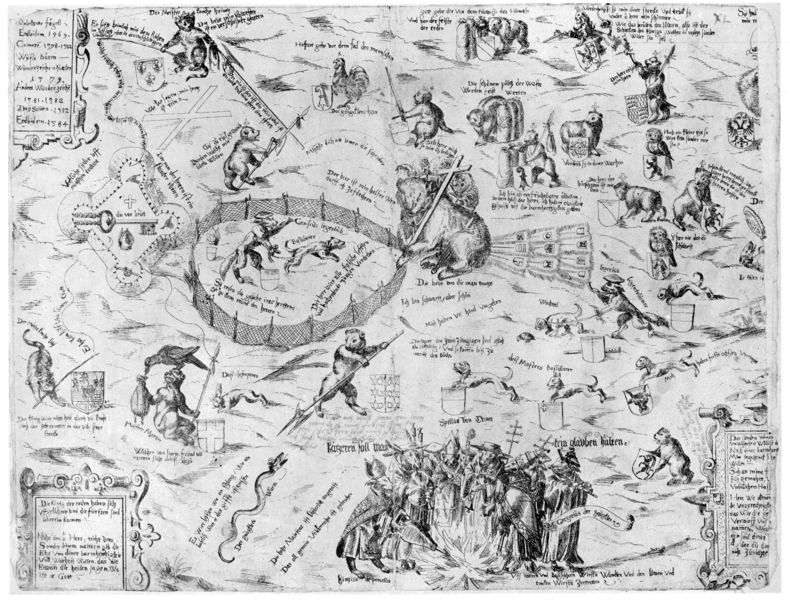
Titel: Vnbekante fögell, Erdbidem 1569
Standort: Zürich.
Institution: Wickiana
Schlagwörter: feuer, vogel, weiß, wolf, menschen, grau, männer, schwarz, skizze, zeichnung, dackel, haus, hund, hunde, tier, tiere, zaun, alt, geschichte, vögel, gitter, blatt, kreis, pferd, affe, schrift, bilderrahmen, papier, fahne, grafik, graphik, figuren, lanze, karikatur, inschrift, gestalt, spiel, katze, spott, zettel, kreuz, festung, druck, holzstich, stich, illustration, schwarzweiß, text, waffen, beschriftung, schlange, kardinal, pfau, zoo, allegorie, entwurf, ritter, wappen, karte, fuchs, kreuze, reh, hölle, teufel, fabel, fabelwesen, zaum, mappe, plan, löwe, landkarte, speer, speere, schlüssel, hahn, kupferstich, stier, bären, bär, pferch, umzäunung, welt, szenen, pfeil, netz, legende, banderole, unterwelt, affen, uri, schrif, tire, steinbock, lamm gottes, illustrationen, spies, sich, fabeln, gotteslamm, igel, kantone, kantonswappen, graubünden, solothurn, ritetr